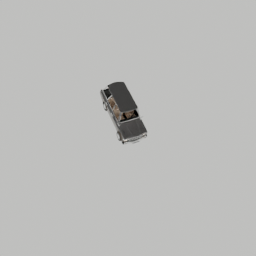
Label: mechanical